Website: home-depot
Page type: delivery-shipping
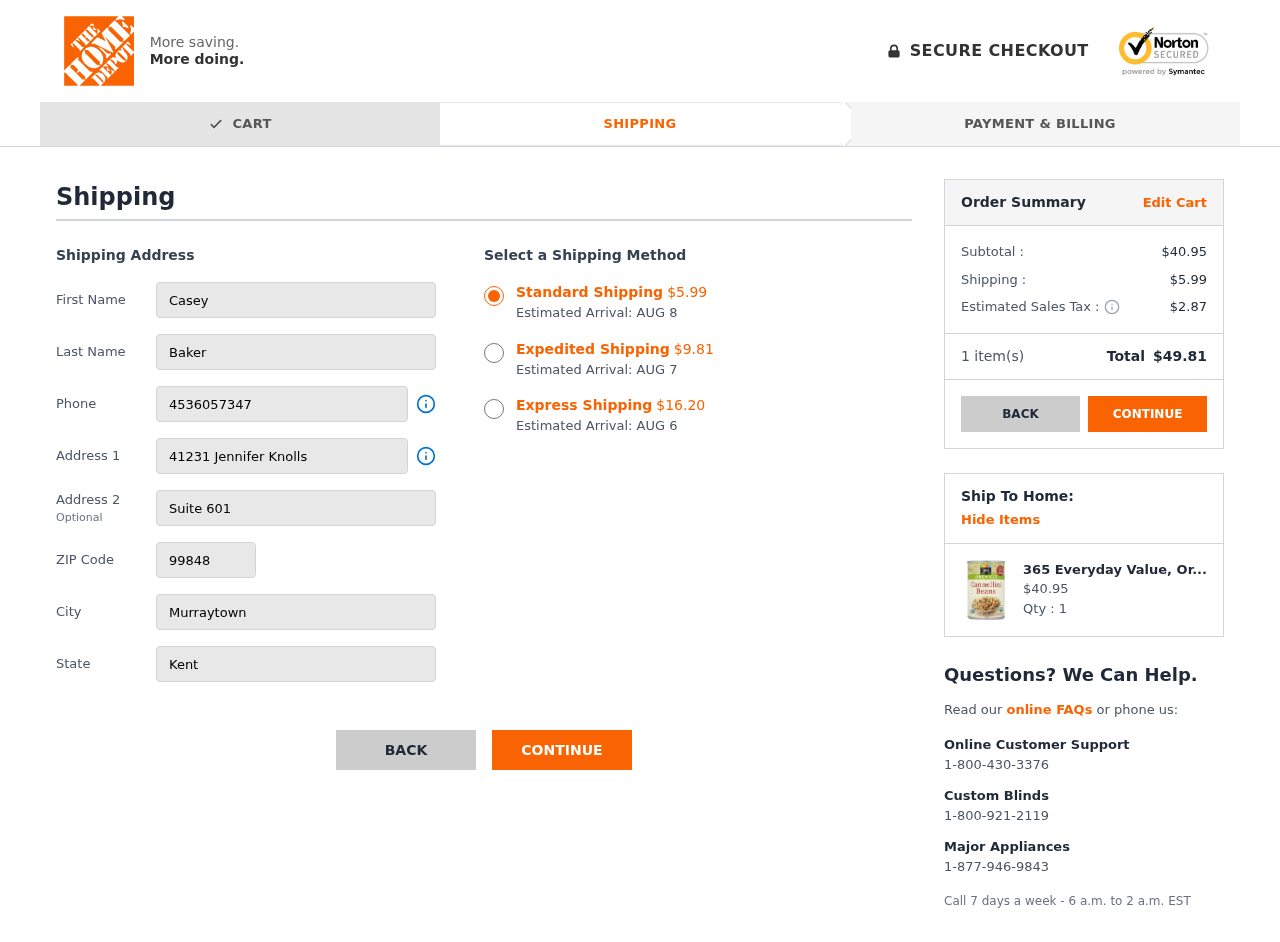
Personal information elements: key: PII_CITY
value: Murraytown
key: PII_FIRSTNAME
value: Casey
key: PII_LASTNAME
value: Baker
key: PII_PHONE
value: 4536057347
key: PII_POSTCODE
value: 99848
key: PII_STATE
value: Kentucky
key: PII_STREET
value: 41231 Jennifer Knolls
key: PII_STREET2
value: Suite 601
Product elements: key: PRODUCT1_NAME
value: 365 Everyday Value, Organic Cannellini Beans, 15 oz
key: PRODUCT1_PRICE
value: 40.95
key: PRODUCT1_QUANTITY
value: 1
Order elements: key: ORDER_SHIPPING_COST_STANDARD
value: $5.99
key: ORDER_DELIVERY_DATE
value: AUG 8
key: ORDER_SHIPPING_COST_EXPEDITED
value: $9.81
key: ORDER_DELIVERY_DATE_EXPEDITED
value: AUG 7
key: ORDER_SHIPPING_COST_EXPRESS
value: $16.20
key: ORDER_DELIVERY_DATE_EXPRESS
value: AUG 6
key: ORDER_SUBTOTAL
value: $40.95
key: ORDER_SHIPPING_COST
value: $5.99
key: ORDER_TAX
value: $2.87
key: ORDER_NUM_ITEMS
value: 1
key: ORDER_TOTAL
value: $49.81